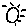
Label: sun